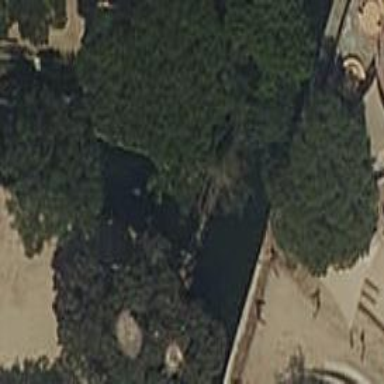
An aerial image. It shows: Tunnel under canal.